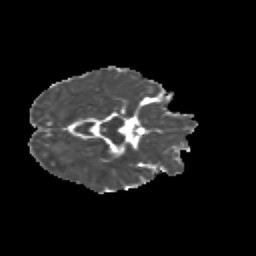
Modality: MD
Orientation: axial
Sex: male
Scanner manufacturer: siemens
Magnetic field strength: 3 T
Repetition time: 5 s
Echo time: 0.071 s